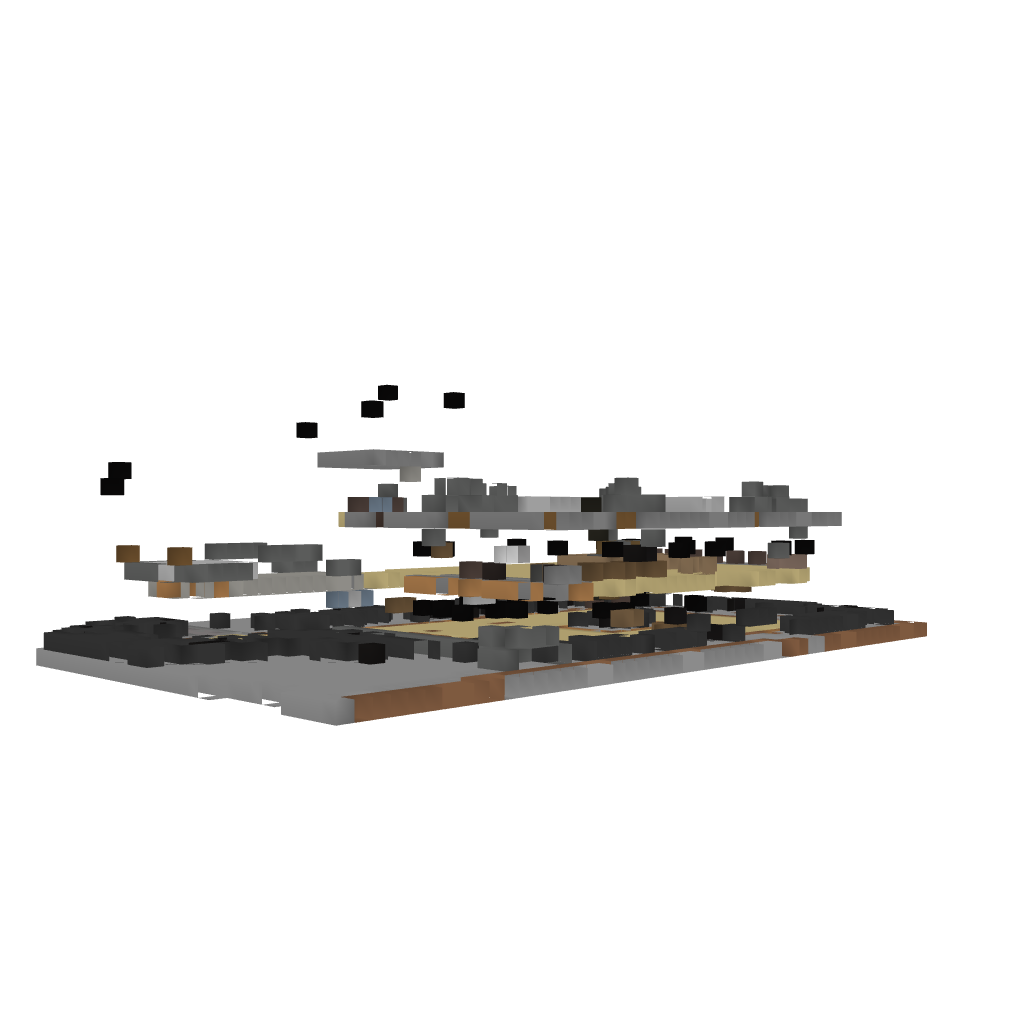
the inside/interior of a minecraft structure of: Modern House #3